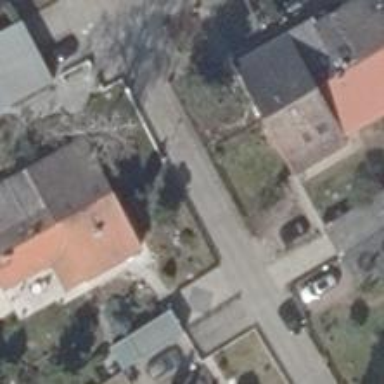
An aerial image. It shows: Residential road.